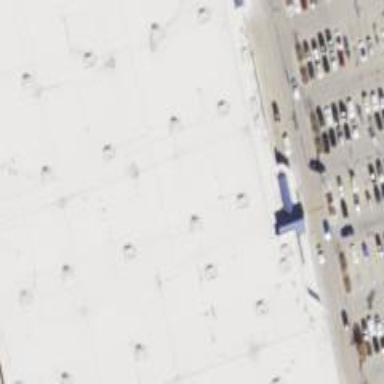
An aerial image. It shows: Retail building housing supermarket.